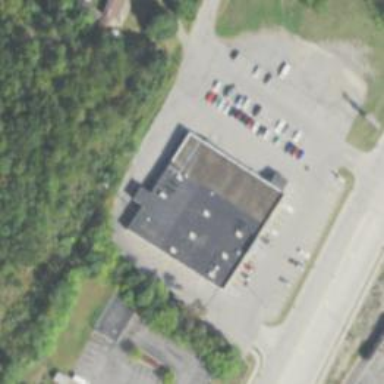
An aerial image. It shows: Pharmacy providing healthcare services.